Question: I have a table and it has 500 rows. I want to retrieve only 10 rows and i want to insert into another table using control flow only. Through data flow task we can use OLEDB source and OLEDB destination. But i want result in such a way that by using execute sql task and for each loop. Is it possible to do in that way? My Idea is, get the set of ten records and and by using foreach loop iterate to every row and insert into the table by using execute sql task. The destination table need to create on the fly. I tried with some approach but not moving towards. Please find the image file.
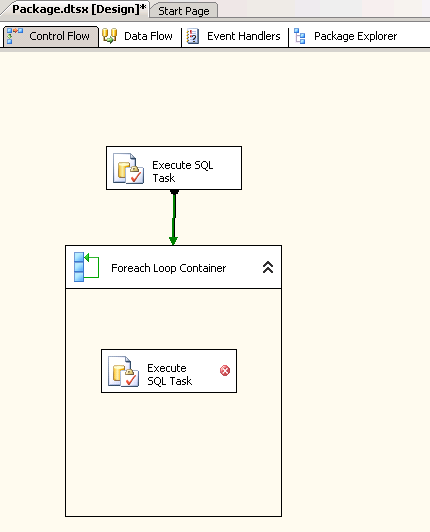
Answer: Example taken from Northwind
Create variables (in variable collection) which represent the columns in the table which u ll create at runtime
Example :-
'''
Customer_ID as string
Order_Id as int
'''
Then u need to create Execute SQL Task and write the below query to select first 10 rows
'''
Select top 10* from orders
'''
Use FullResultSet and in Result Set configuration store the table rows in a variableName :- User::Result ResultName:0
Drop one Execute SQL Task and create a table on fly
'''
IF OBJECT_ID('myOrders') IS not NULL
drop table myOrders
Create table myOrders
(OrderID int,
CustomerID varchar(50)
)
'''
combine the 2 flows from Execute sql task and connect it to the Foreach loop
Drag a foreach loop .In collection use enumerator type as Foreach ADO Enumerator
In enumerator configuration select user::Result variable which stores the top 10 rows from the execute sql task and select the radio button " Rows in the first table"
In variable mapping ,map the column variables which u have created in the first step and the index will 0 for first column and 1 for 2nd column

Drag a execute sql task inside a foreach loop and write the below query :
'''
Insert into myOrders( OrderID,CustomerID)
values
(?,?)
'''
Map the parameters using parameter mapping configuration in execute sql task
'''
VariableName : OrderID Direction : Input DataType=Long ParamterName=0
VariableName : CustomerID Direction : Input DataType=varchar ParamterName=1
'''